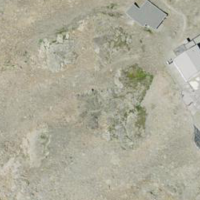
EUNIS habitat code: 48
Species observed at this site:
Phoenicurus ochruros
Aglais urticae
Pyrrhocorax graculus
Prunella collaris